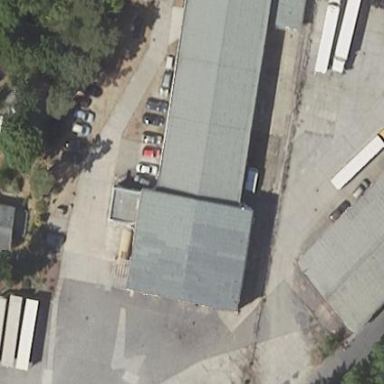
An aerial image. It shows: Industrial building.